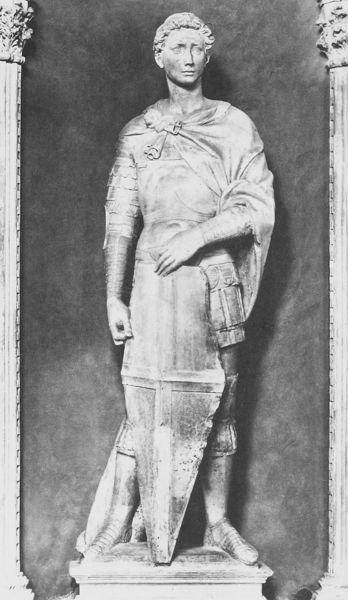
Titel: Hl. Georg
Standort: Florenz, Orsanmichele (EU - I - Toskana)
Schlagwörter: hand, kopf, kämpfer, mann, umhang, finger, grau, mund, nase, stirn, säule, säulen, tuch, rock, arm, arme, augen, gesicht, knoten, sockel, stein, figur, haare, mantel, stehend, kinn, lippen, locken, skulptur, statue, beine, schuhe, podest, nische, schild, knabe, kreuz, schwarzweiß, soldat, ritter, rüstung, kapitell, wappen, harnisch, jüngling, cape, mamor, harre, kampfer, rpstung